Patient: sex M, age 33
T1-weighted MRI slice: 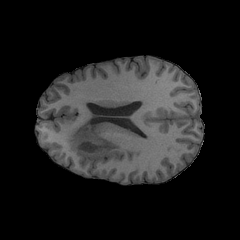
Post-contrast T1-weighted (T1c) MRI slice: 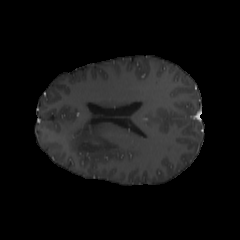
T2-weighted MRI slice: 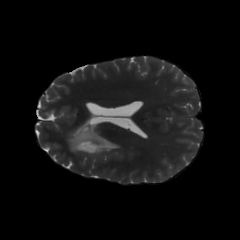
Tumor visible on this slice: yes
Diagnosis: Astrocytoma, IDH-mutant
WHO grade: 4